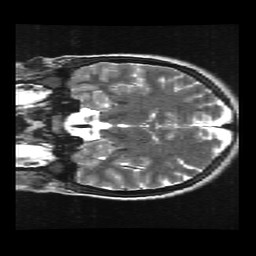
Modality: T2w
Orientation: coronal
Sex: female
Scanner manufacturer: ge
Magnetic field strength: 3 T
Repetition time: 5 s
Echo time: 0.1015 s